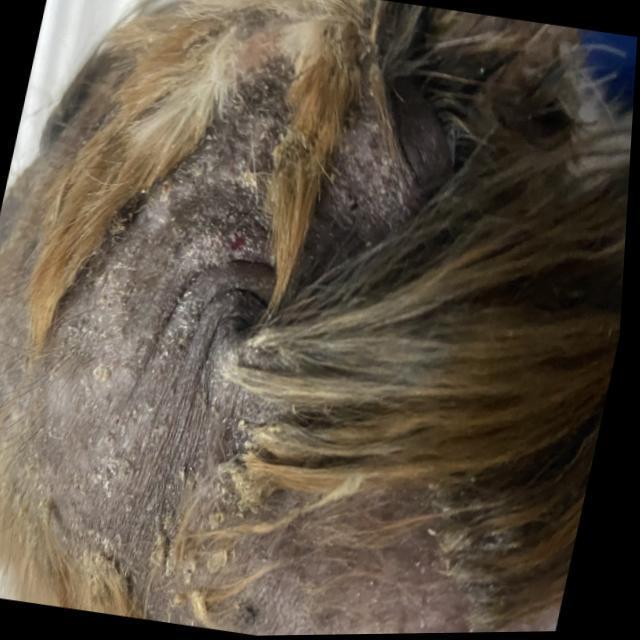
Canine demodicosis (Demodex mange) — caused by Demodex canis mites. Presents with alopecia, follicular papules, pustules, and comedones. Often localized on face and forelimbs.